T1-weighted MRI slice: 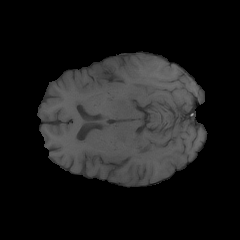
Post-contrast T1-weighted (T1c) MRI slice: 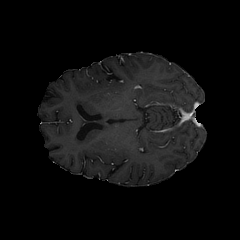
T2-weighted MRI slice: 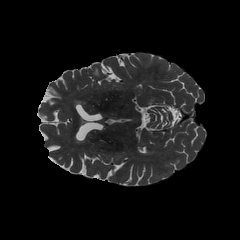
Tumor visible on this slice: yes